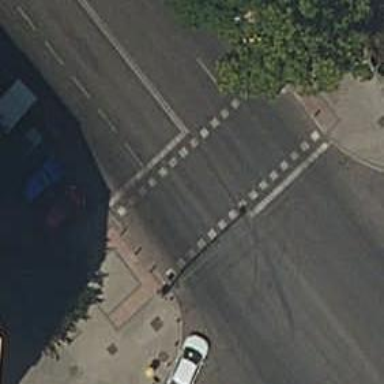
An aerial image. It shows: Marked road crossing.